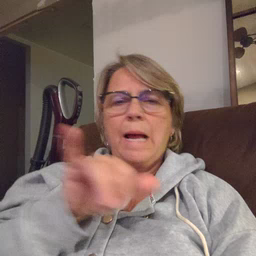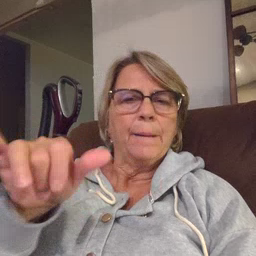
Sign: same